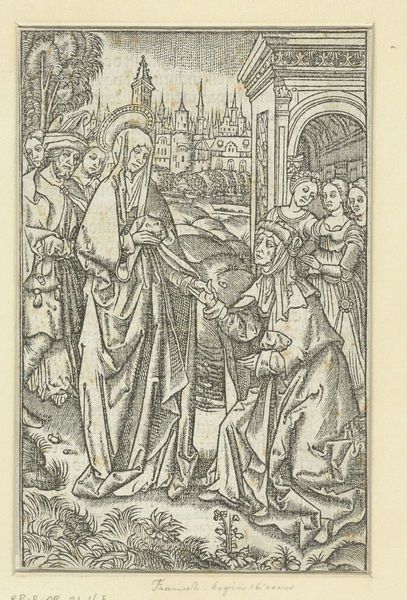
Titel: Maria neemt afscheid van haar moeder
Standort: Amsterdam
Institution: Rijksmuseum
Schlagwörter: mann, frauen, stadt, kleid, männer, gras, schleier, mantel, schrift, bogen, tor, bögen, türme, druck, stich, knien, heiligenschein, elisabeth, bettlerin, heilige, dürer, bgen, fürme